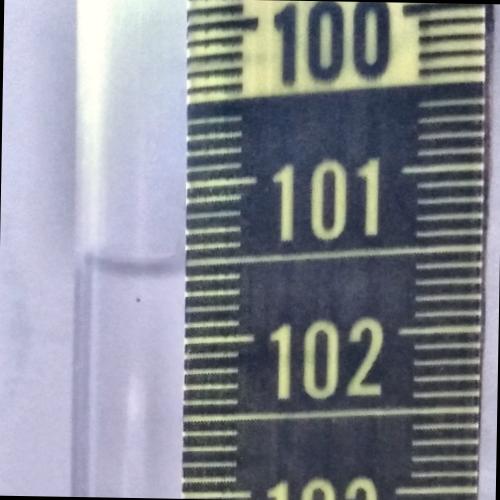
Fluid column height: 101.5 cm